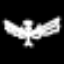
Label: angel